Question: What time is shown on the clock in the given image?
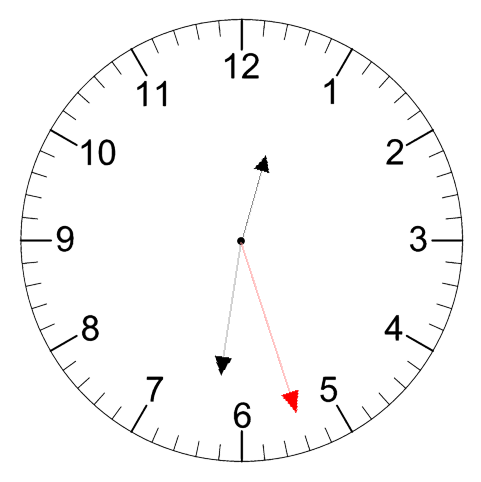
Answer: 12:31:27